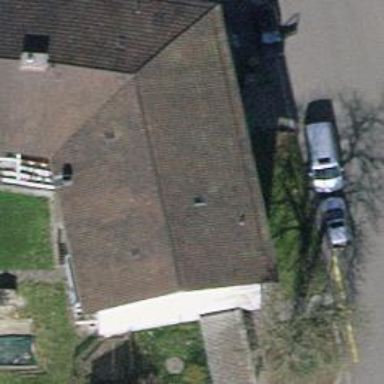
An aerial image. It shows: Apartment building with hipped roof.